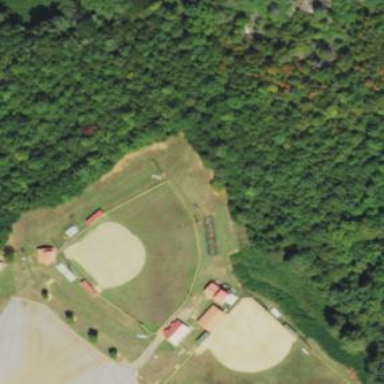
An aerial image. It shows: Baseball pitch for leisure land.